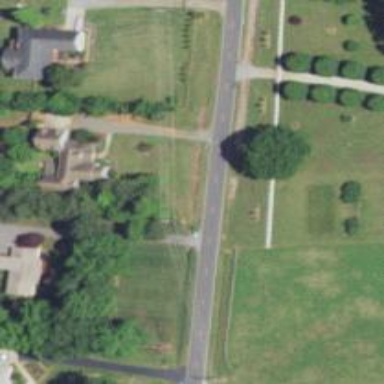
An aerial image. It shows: Driveway.